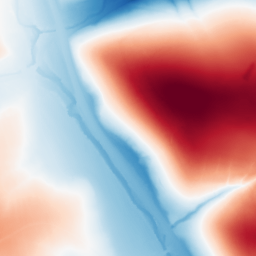
Category: trend_removal
Decomposition family: polynomial_high
Decomposition parameters: degree: 5
Upsampling method: edge_directed
Upsampling parameters: scale: 4
Upsampling scale: 4